Question: I have a range of cells in Excel that need to be summed by their font color.
Column A is just names of vendors and it's obviously the entire month of May:

Ideally, I'd like to know the sum of black, red or blue cells for this range
So I developed two scenarios, one with and without macros.
1. without VBA
Add a string to red and black cells to know that they are "different"
E.G. change 268 to 268c and 66.5 to 66.5u but leave 52.96 unchanged
And use the array formula below:
'''
{=SUM(IF(ISNUMBER(B7:C16),B7:C16,NUMBERVALUE(LEFT(B7:C16,3))))}
'''
This skips the .5 in 66.5 but works, and as soon as I change the 3 in the 'LEFT' function (which truncates the cell from text to string) to 'LEN(B6:C17)-1' it doesn't work.
1. with VBA
Insert module and create this formula, which works on its own:
'''
Function GetCellColor(ByVal Target As Range) As Integer
GetCellColor = Target.Font.ColorIndex
End Function
'''
Using the formula below (gives error if it's array formula or not):
'''
=SUM(IF(getcellcolor(B7:C16)=3,B7:C16,0))
'''
*I could write code which goes through each cell manually and adds, but I am wondering what the problem with each scenario is...
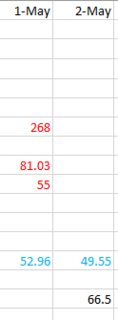
Answer: As QHarr points out you can't use 'Font.ColorIndex' on a multi-cell range.
Here's a version of your UDF which works in your original worksheet function:
'''
Function GetCellColor(ByVal Target As Range)
Dim arr(), r As Long, c As Long
ReDim arr(1 To Target.Rows.Count, 1 To Target.Columns.Count)
For r = 1 To UBound(arr, 1)
For c = 1 To UBound(arr, 2)
arr(r, c) = Target(r, c).Font.ColorIndex
Next
Next
GetCellColor = arr
End Function
'''